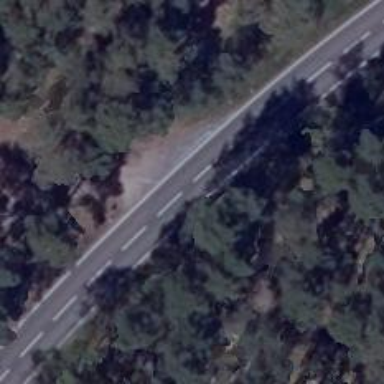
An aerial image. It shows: Secondary road with asphalt surface.